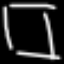
Label: square